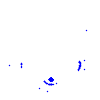
Particle: electron